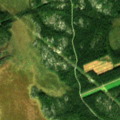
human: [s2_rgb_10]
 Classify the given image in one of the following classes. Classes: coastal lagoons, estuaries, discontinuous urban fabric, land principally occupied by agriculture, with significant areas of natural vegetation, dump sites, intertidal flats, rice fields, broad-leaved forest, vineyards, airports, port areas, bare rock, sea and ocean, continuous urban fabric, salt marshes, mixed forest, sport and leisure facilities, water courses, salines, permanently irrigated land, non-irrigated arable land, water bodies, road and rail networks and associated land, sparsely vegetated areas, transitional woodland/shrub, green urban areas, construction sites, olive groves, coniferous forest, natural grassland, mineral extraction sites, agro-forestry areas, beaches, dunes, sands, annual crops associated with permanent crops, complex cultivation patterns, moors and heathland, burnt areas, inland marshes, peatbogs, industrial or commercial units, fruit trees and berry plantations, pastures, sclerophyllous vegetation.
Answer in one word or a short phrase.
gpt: land principally occupied by agriculture, with significant areas of natural vegetation, coniferous forest, transitional woodland/shrub, peatbogs